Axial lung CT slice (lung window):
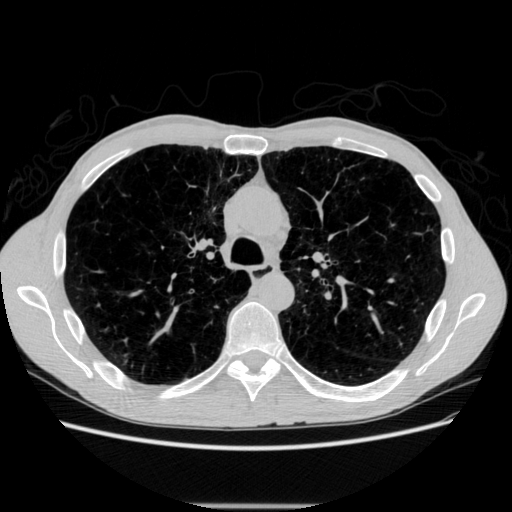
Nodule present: no